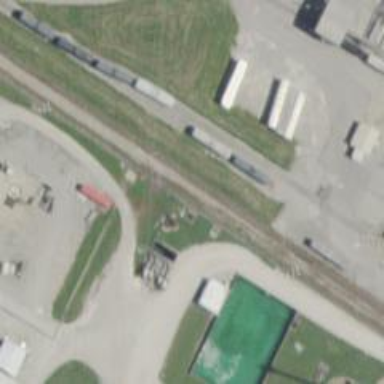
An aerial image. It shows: Railway spur service.